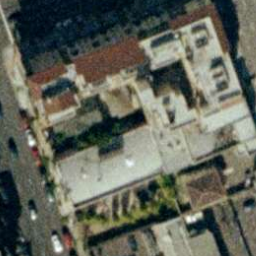
Label: buildings